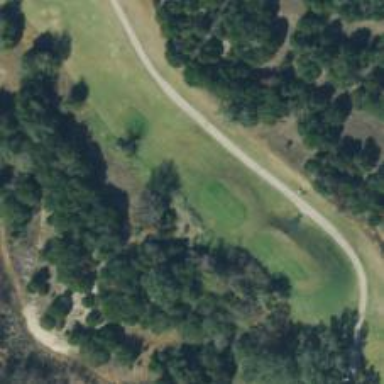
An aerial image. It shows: Golf tee.